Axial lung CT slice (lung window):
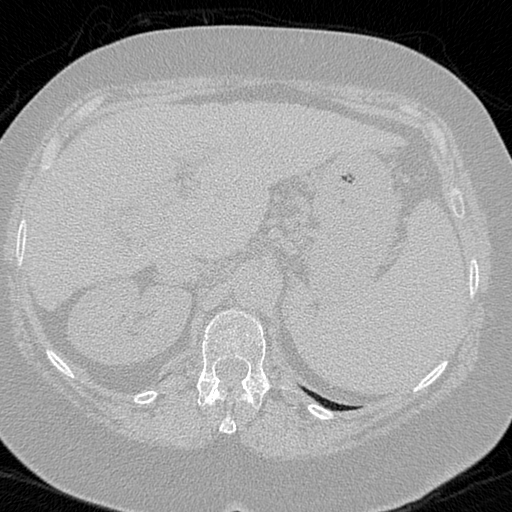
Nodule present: no